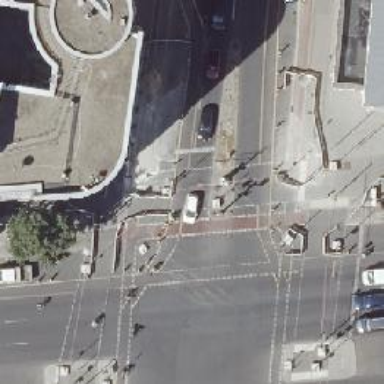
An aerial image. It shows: Asphalt footway with crossing equipped with traffic signals.